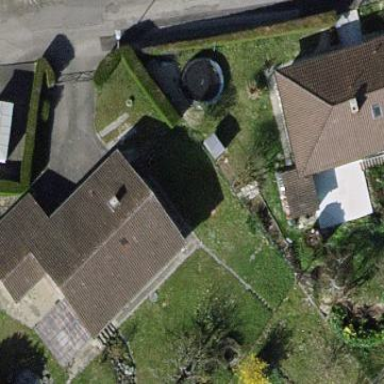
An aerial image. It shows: Detached building.